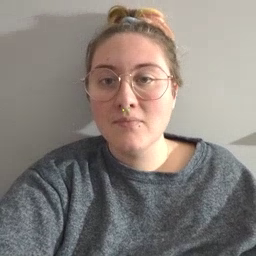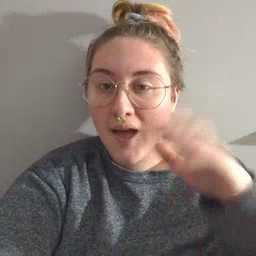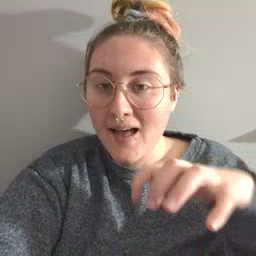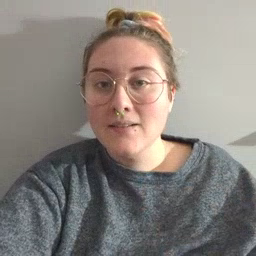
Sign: rain